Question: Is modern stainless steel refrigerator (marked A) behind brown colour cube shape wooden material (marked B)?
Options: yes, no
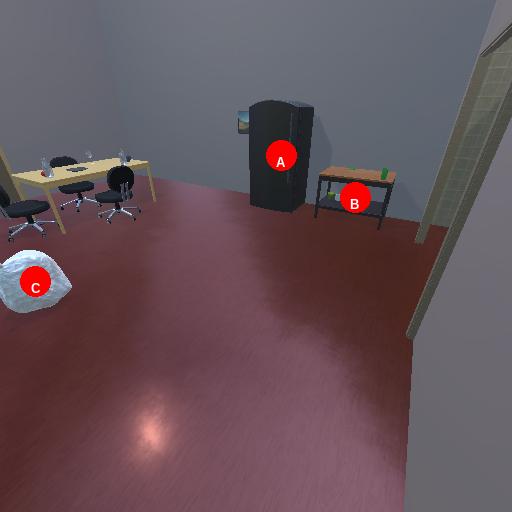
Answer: yes